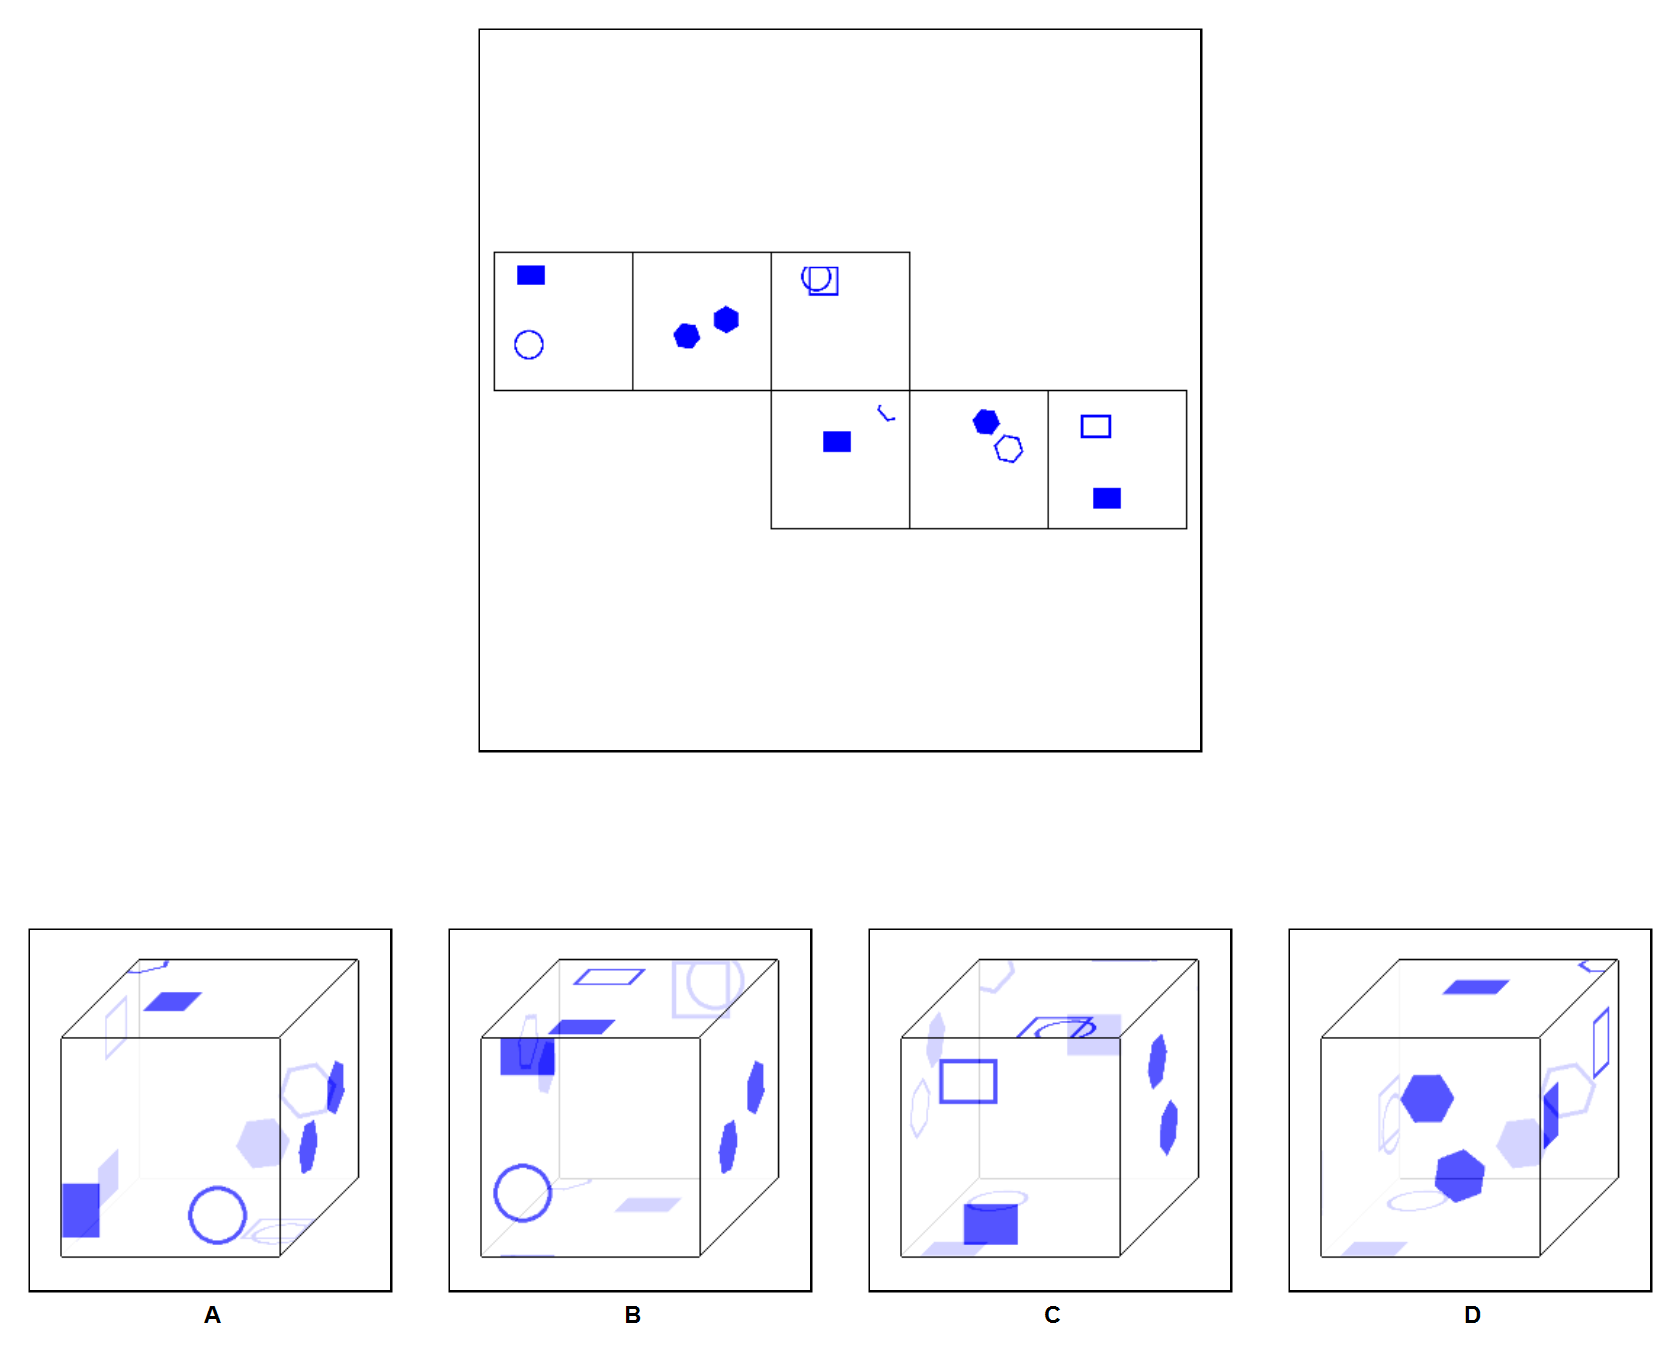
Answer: C